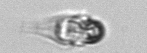
Label: Mesodinium